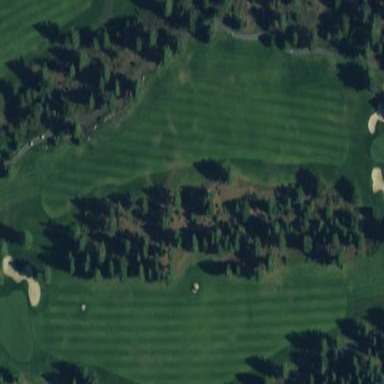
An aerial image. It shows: Rough grassy area used for golf.